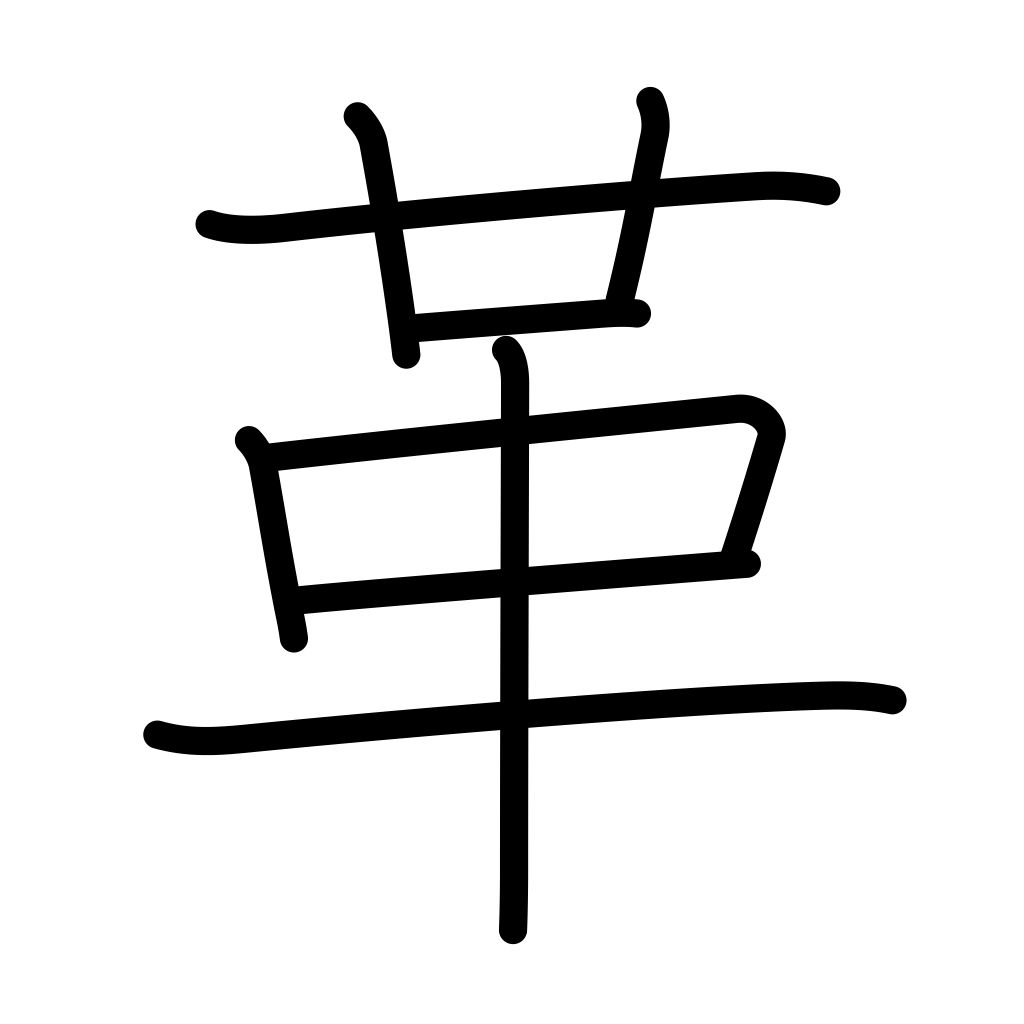
Meaning: leather, skin, reform, become serious